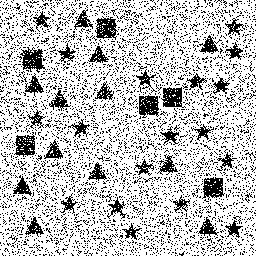
Squares: 6
Triangles: 12
Stars: 18
Total shapes: 36